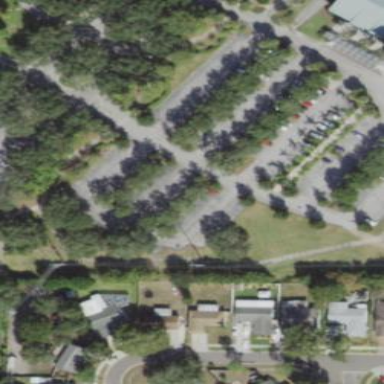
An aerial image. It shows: Parking area with surface.